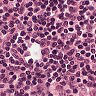
Metastatic tissue present: no